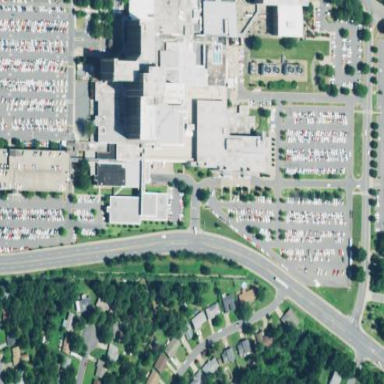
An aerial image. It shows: Hospital providing healthcare services.